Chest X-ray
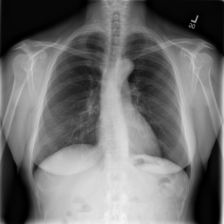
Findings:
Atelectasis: negative
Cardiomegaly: negative
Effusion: negative
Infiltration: negative
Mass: negative
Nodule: negative
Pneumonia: negative
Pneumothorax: negative
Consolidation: negative
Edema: negative
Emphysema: negative
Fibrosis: negative
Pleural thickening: negative
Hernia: negative